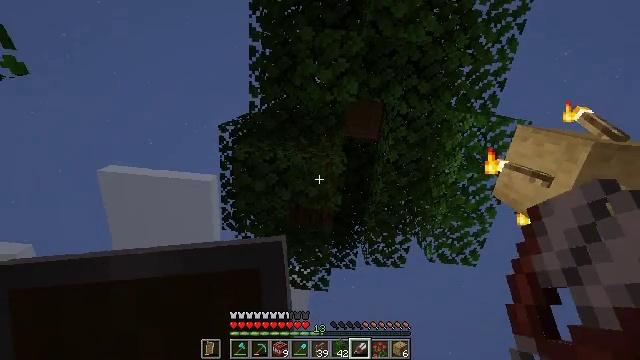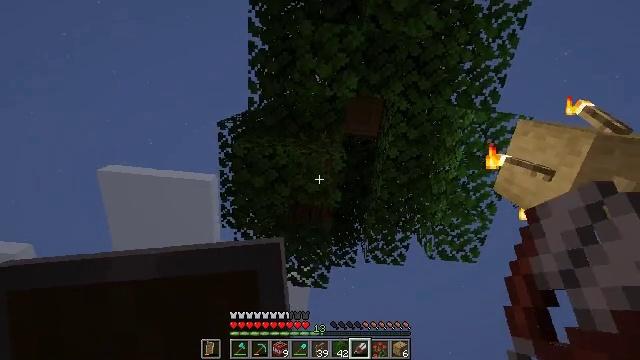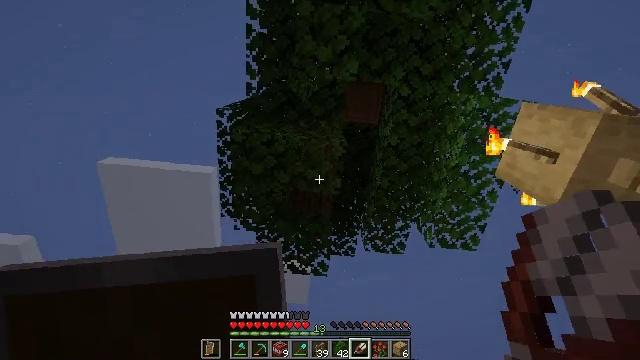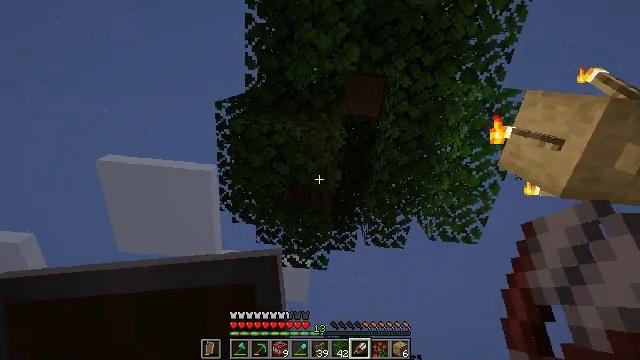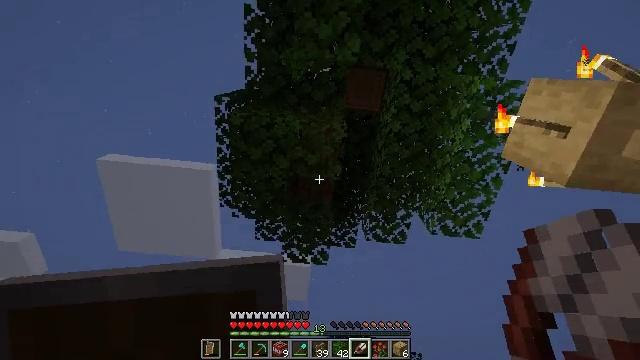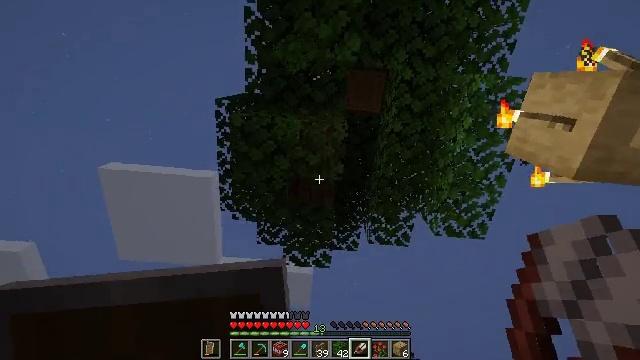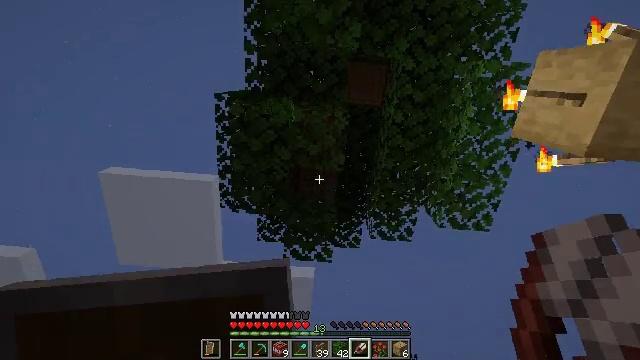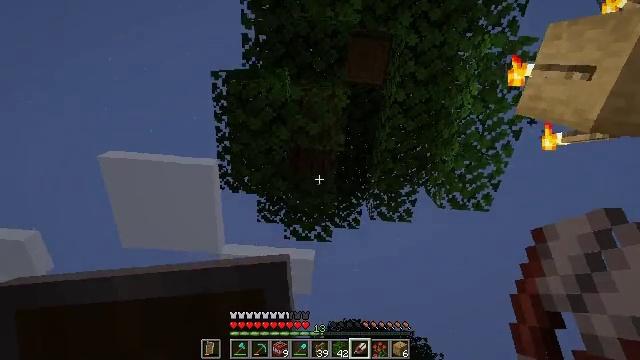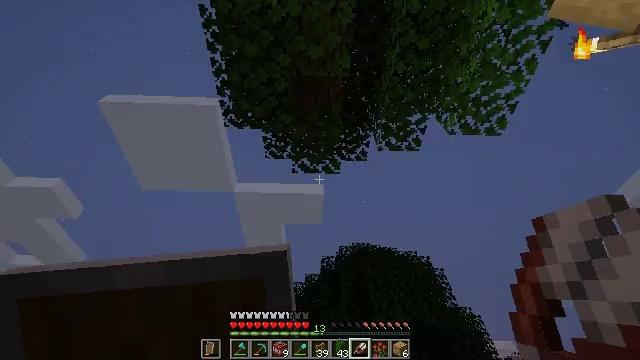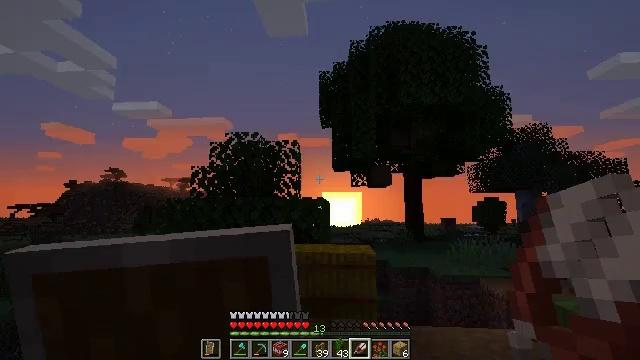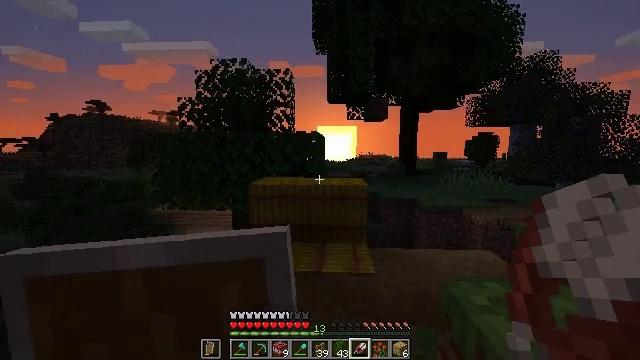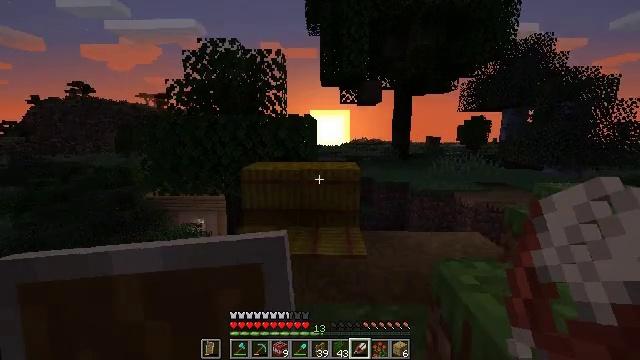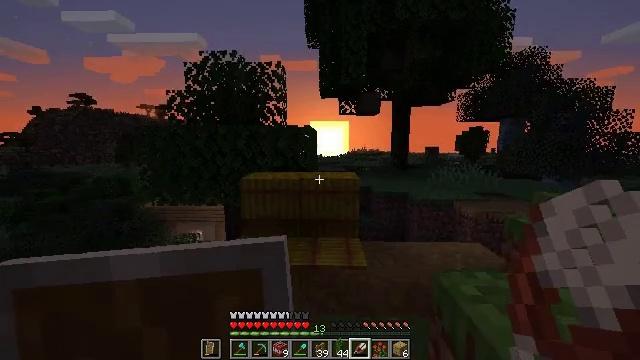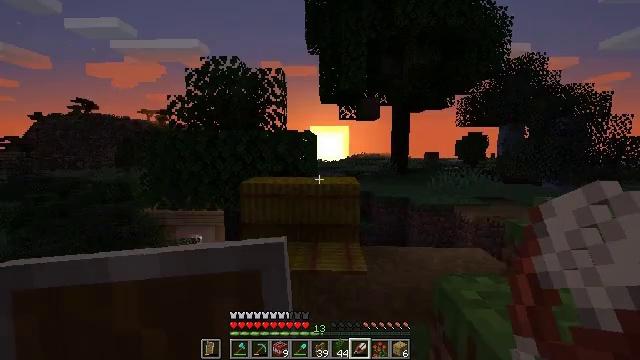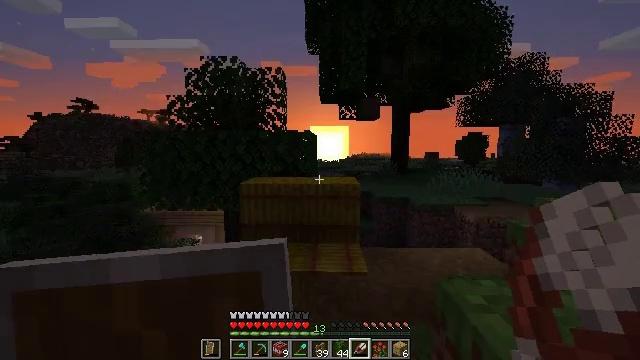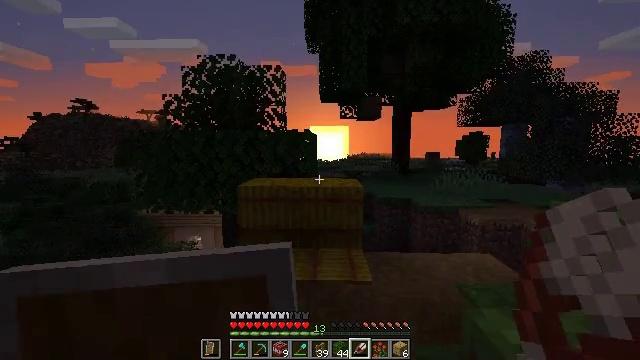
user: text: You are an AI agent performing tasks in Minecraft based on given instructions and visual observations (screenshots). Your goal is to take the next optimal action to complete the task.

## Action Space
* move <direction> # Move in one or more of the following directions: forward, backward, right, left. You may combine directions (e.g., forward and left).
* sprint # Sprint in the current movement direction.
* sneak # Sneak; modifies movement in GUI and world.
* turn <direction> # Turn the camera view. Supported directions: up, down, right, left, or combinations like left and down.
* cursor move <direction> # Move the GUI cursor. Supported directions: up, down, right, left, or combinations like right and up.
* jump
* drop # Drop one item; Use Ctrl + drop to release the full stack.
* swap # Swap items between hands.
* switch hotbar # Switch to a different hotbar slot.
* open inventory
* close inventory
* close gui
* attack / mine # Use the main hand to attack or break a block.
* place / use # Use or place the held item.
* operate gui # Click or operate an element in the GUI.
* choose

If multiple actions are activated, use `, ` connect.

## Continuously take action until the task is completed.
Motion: motion action
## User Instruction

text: Trim the tree by mining oak leaves.
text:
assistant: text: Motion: move forward, attack / mine
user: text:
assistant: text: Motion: move forward, turn down, attack / mine
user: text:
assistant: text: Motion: move forward, attack / mine
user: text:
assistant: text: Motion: move forward, attack / mine
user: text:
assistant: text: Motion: move forward, turn up, attack / mine
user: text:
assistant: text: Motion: attack / mine
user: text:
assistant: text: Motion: turn down, attack / mine
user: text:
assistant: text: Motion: turn left and down
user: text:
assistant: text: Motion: turn left and down
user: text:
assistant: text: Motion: turn right and down
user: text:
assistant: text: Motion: turn right and down
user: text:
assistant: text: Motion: turn up
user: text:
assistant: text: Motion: turn up
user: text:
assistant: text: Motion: move forward
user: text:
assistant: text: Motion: move forward
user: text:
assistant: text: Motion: move forward, turn up
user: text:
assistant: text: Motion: move forward, sprint
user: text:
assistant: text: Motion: move forward, sprint, turn down
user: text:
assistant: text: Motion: move forward, sprint, turn left and down
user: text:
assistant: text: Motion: move forward, sprint, turn down
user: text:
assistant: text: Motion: move forward, sprint
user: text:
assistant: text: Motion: move forward, sprint, turn left and down
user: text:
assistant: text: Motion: move forward, sprint, turn left and down
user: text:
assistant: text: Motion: move forward, sprint, turn left and down
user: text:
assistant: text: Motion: move forward, sprint, turn down
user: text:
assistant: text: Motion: move forward, sprint, turn right and down, jump
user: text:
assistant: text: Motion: move forward, sprint, turn right and down, jump
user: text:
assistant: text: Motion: move forward, sprint, turn down, jump
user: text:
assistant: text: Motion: move forward, turn down, jump
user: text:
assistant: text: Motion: move forward